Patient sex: M
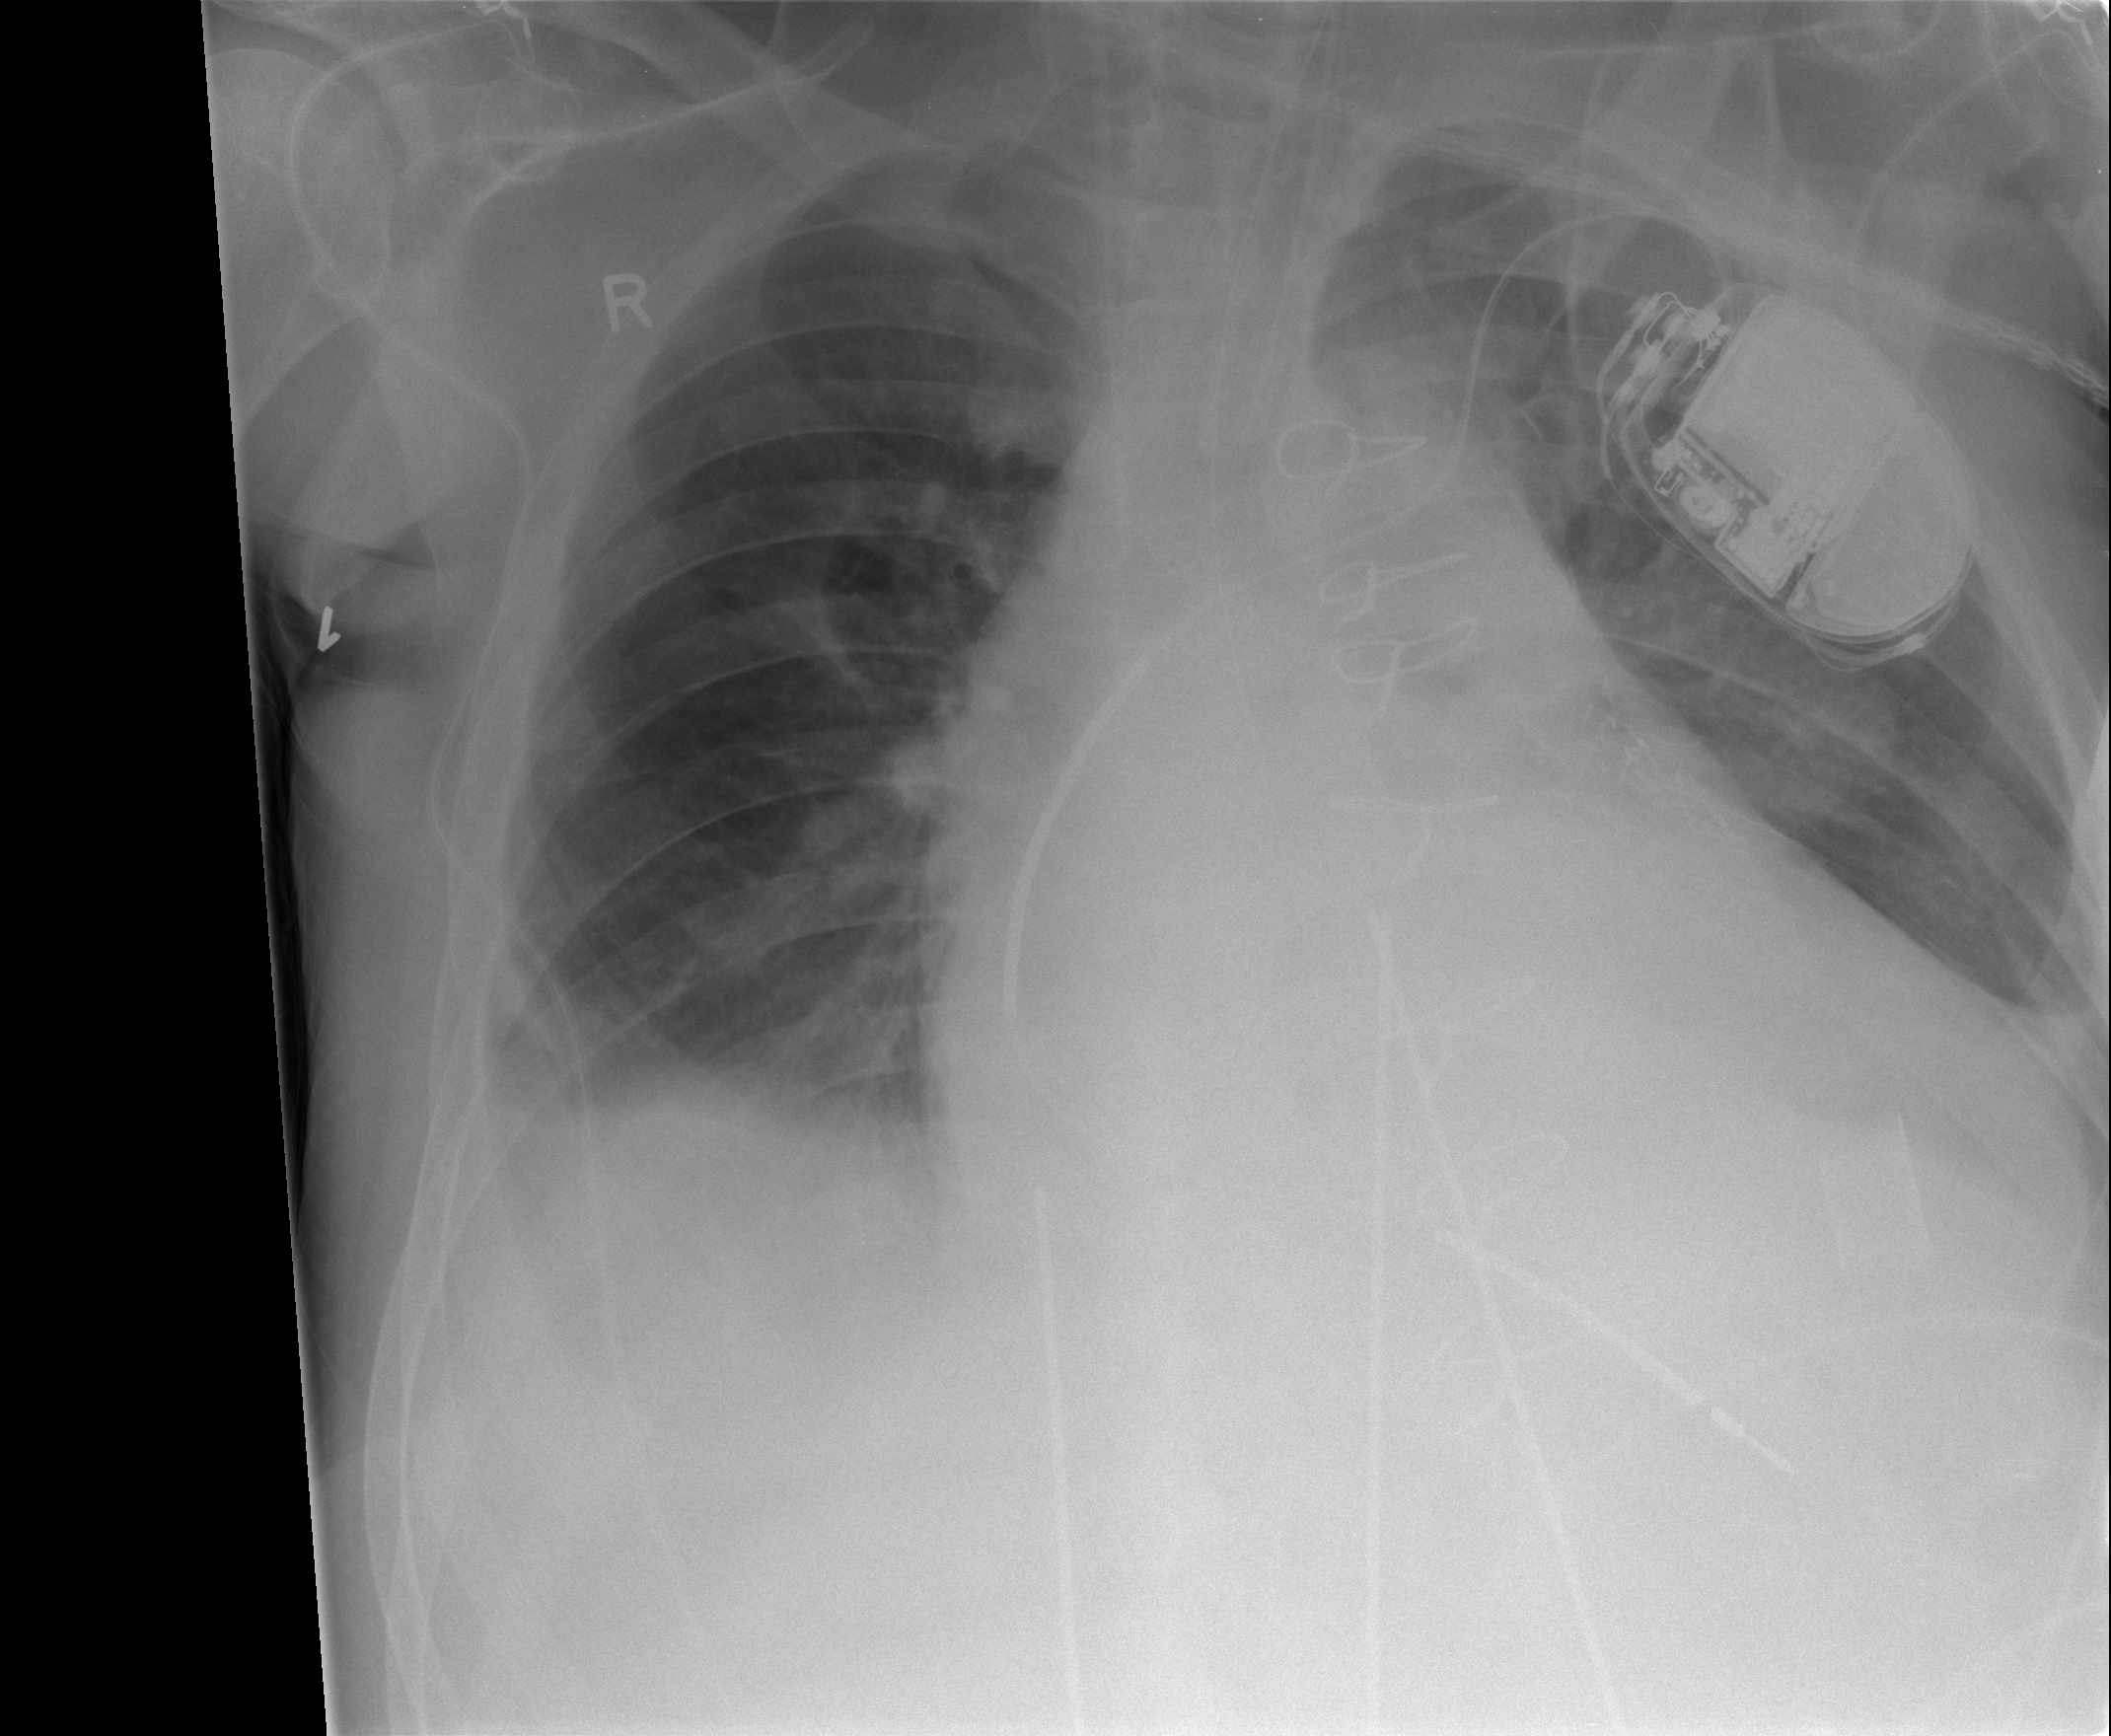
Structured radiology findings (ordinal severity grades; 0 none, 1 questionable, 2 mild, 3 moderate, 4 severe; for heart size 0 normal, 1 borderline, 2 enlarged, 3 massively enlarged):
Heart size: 3
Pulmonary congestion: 0
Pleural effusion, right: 2
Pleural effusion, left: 2
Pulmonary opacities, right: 0
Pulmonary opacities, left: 0
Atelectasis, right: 2
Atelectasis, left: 2